Question: Here image of what i want. They need to be scaled according to the screen size. If screen size is 1920x1080p they should look perfect.
Here what i tried but it fails nothing visible
'''
<ImageButton
android:layout_width="match_parent"
android:layout_height="match_parent"
android:id="@+id/imageButton_register"
android:background="@null"
android:src="@drawable/bgbutton_1"
android:adjustViewBounds="true"
android:scaleType="centerCrop"
android:layout_centerInParent="true"
/>
<ImageButton
android:layout_width="match_parent"
android:layout_height="match_parent"
android:id="@+id/imageButton_register2"
android:background="@null"
android:src="@drawable/button1"
android:adjustViewBounds="true"
android:scaleType="centerCrop"
android:layout_centerInParent="true"
/>
<ImageButton
android:layout_width="match_parent"
android:layout_height="match_parent"
android:id="@+id/imageButton_register3"
android:background="@null"
android:src="@drawable/button2"
android:adjustViewBounds="true"
android:scaleType="centerCrop"
android:layout_centerInParent="true"
/>
'''
I am using android studio and api is 9 on windows 8.1
the images are exact size 1080x560 pixel and 1080x200 pixel

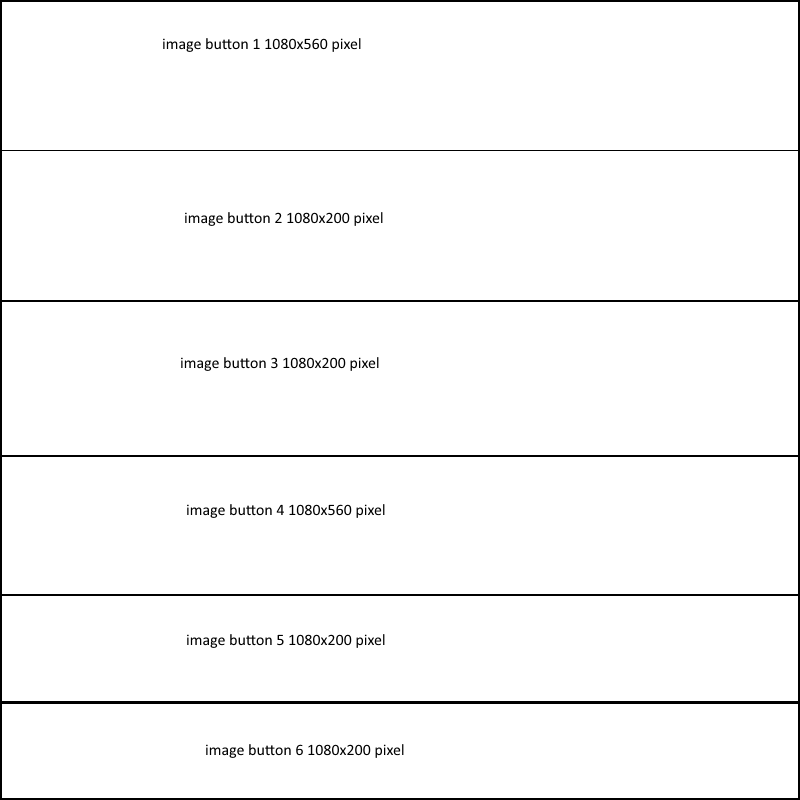
Answer: Use Linear Layout give 'orientation=vertical'
place your image buttons inside this, give 'weight_sum=100' to your linear layout, then you can give 'weight' to your image buttons in percentage
Like if you have 2 imagebuttons give 'weight=50' to each imagebutton, and if you have 5 imagebuttons give 'weight=20' to each imagebutton
Use this:
'''
<LinearLayout
android:id="@+id/linearButtons"
android:layout_width="match_parent"
android:layout_height="wrap_content"
android:orientation="vertical"
android:weightSum="100" >
<ImageButton
android:layout_width="match_parent"
android:layout_height="match_parent"
android:id="@+id/imageButton_register"
android:src="@drawable/bgbutton_1"
android:adjustViewBounds="true"
android:scaleType="centerCrop"
android:layout_weight="16.6"/>
<ImageButton
android:layout_width="match_parent"
android:layout_height="match_parent"
android:id="@+id/imageButton_register2"
android:src="@drawable/button1"
android:adjustViewBounds="true"
android:scaleType="centerCrop"
android:layout_weight="16.6"/>
<ImageButton
android:layout_width="match_parent"
android:layout_height="match_parent"
android:id="@+id/imageButton_register"
android:src="@drawable/bgbutton_1"
android:adjustViewBounds="true"
android:scaleType="centerCrop"
android:layout_weight="16.6"/>
<ImageButton
android:layout_width="match_parent"
android:layout_height="match_parent"
android:id="@+id/imageButton_register2"
android:src="@drawable/button1"
android:adjustViewBounds="true"
android:scaleType="centerCrop"
android:layout_weight="16.6"/>
<ImageButton
android:layout_width="match_parent"
android:layout_height="match_parent"
android:id="@+id/imageButton_register"
android:src="@drawable/bgbutton_1"
android:adjustViewBounds="true"
android:scaleType="centerCrop"
android:layout_weight="16.6"/>
<ImageButton
android:layout_width="match_parent"
android:layout_height="match_parent"
android:id="@+id/imageButton_register2"
android:src="@drawable/button1"
android:adjustViewBounds="true"
android:scaleType="centerCrop"
android:layout_weight="16.6"/>
</LinearLayout>
'''